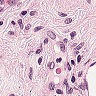
Metastatic tissue present: no